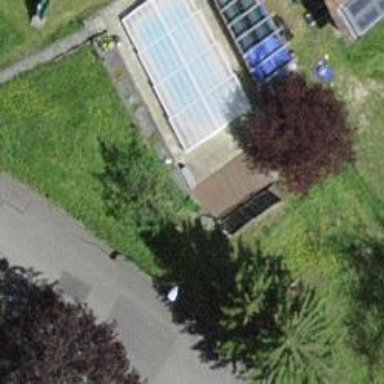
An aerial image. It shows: Swimming pool located in leisure land.